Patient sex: M
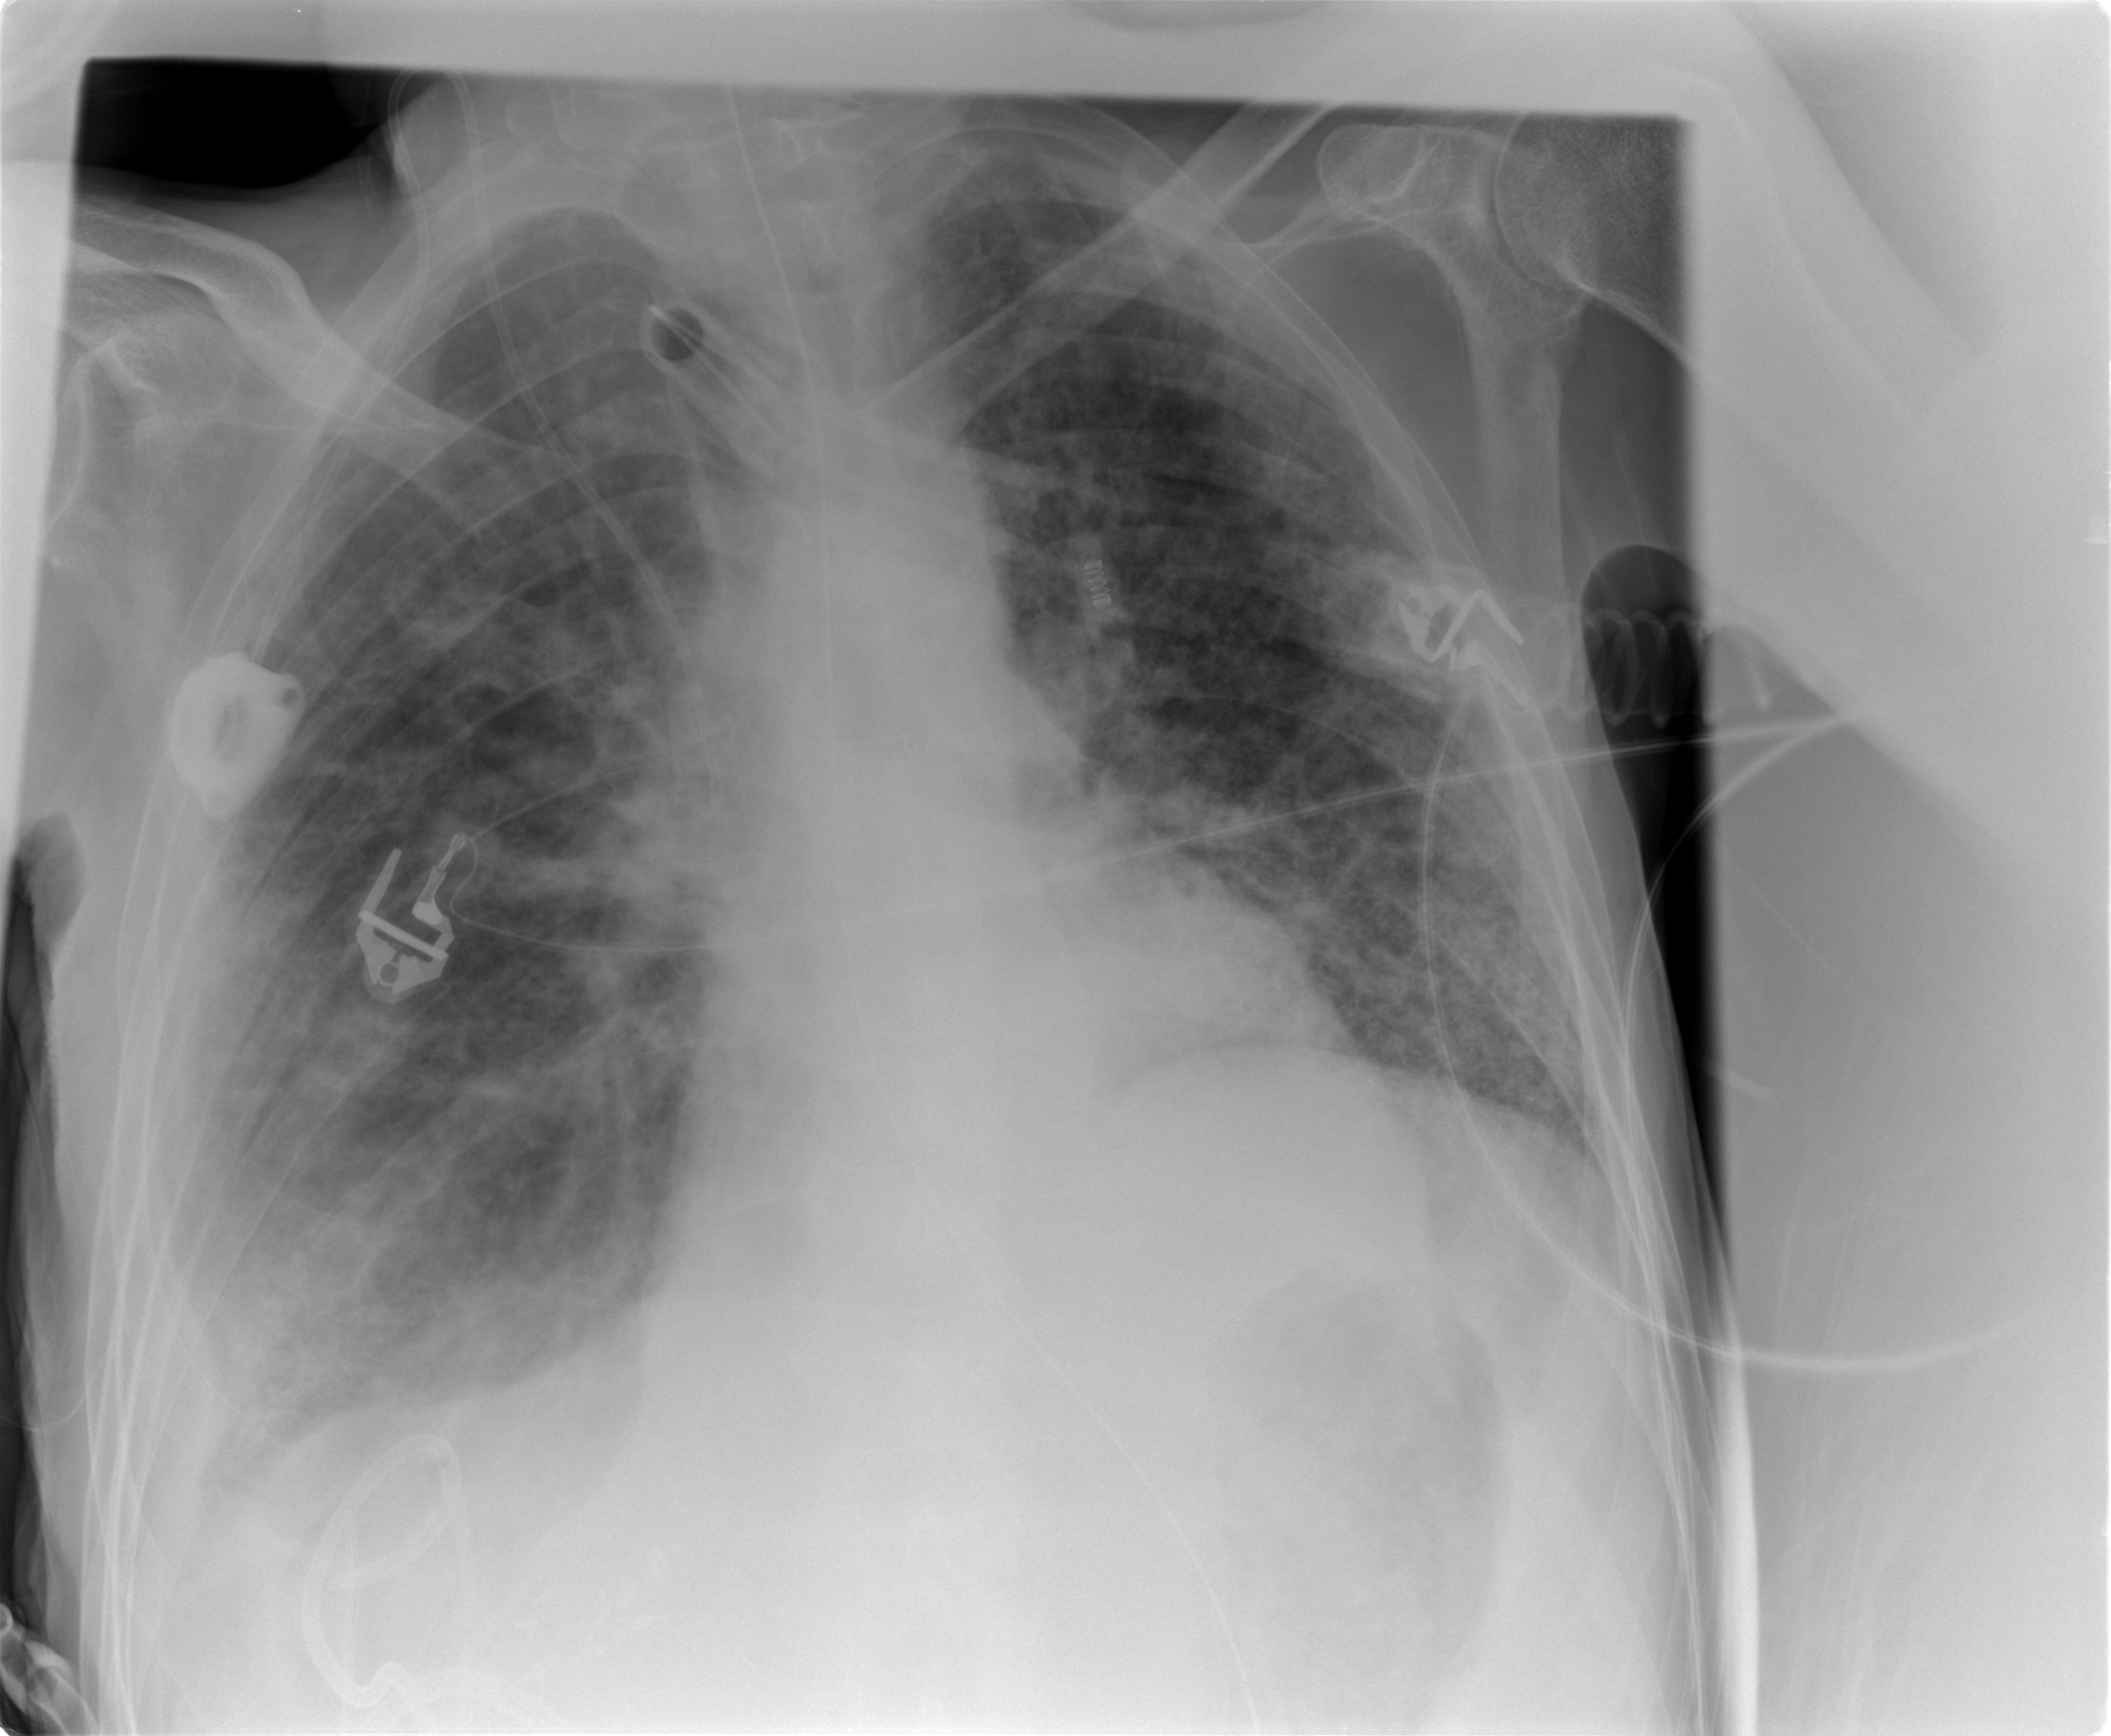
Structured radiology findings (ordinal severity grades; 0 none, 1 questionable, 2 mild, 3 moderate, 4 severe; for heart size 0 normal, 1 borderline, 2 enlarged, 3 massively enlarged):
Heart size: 1
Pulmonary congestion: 3
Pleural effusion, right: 2
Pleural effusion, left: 0
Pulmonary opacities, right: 3
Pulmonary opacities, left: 2
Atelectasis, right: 2
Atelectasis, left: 3